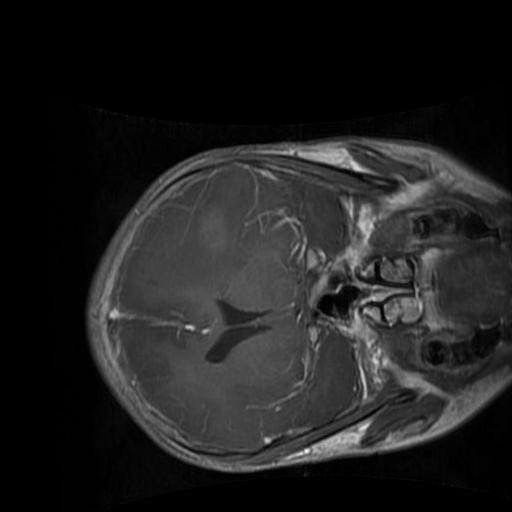
Label: brain_glioma